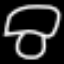
Label: mushroom